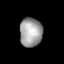
Tissue: lung
Cell type: Endothelial cells
Senescence score: 0.6306
Nuclear area (px): 641
Mean DAPI intensity: 159.173